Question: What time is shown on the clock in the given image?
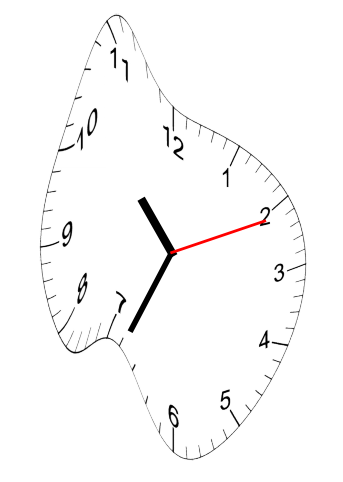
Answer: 10:34:11